Question: I'm experiencing a weird issue when using a UIImagePickerController, best evidenced in the image below.
I do a standard '[self presentModalViewController:imagePicker animated:YES];' call, which brings the iOS camera on screen, and the shutter animation displays full screen as per normal.
But once the shutter opens, the area usually encompassed by the Status Bar updates as I would expect with a photo preview, but the rest of the screen is black, save for the Camera controls bar at the bottom.
If I take a photo, the black fram goes away, and I can crop the image as per usual. Also, the resulting image that comes back via '- imagePickerController:didFinishPickingMediaWithInfo:' is a valid full screen image.
My question is, why is the majority of the screen black during the photo preview phase? Many thanks.

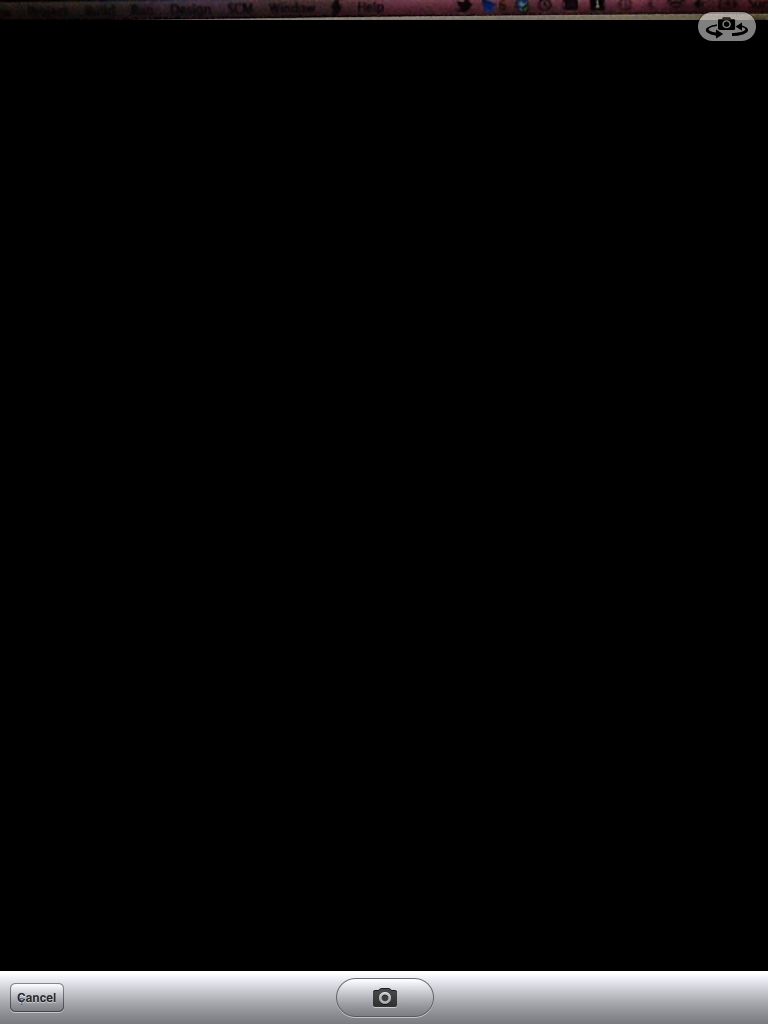
Answer: I tracked the issue down. The application I am working on uses UIViewControllers in a non-standard manner, and the bug was caused by my adding the UIImagePickerController instance modal to the incorrect UIViewController instance.
Incorrect: '[self presentModalViewController:imagePicker animated:YES];'
Correct: '[otherViewController presentModalViewController:imagePicker animated:YES];'
Hope this helps someone else somewhere down the line.